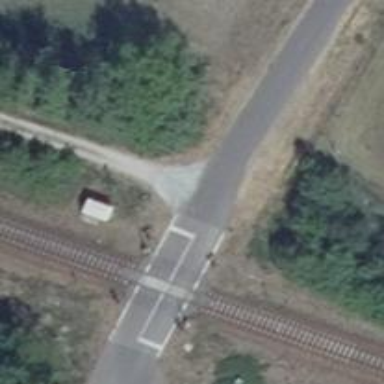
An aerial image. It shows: Asphalt track with grade1 tracktype.